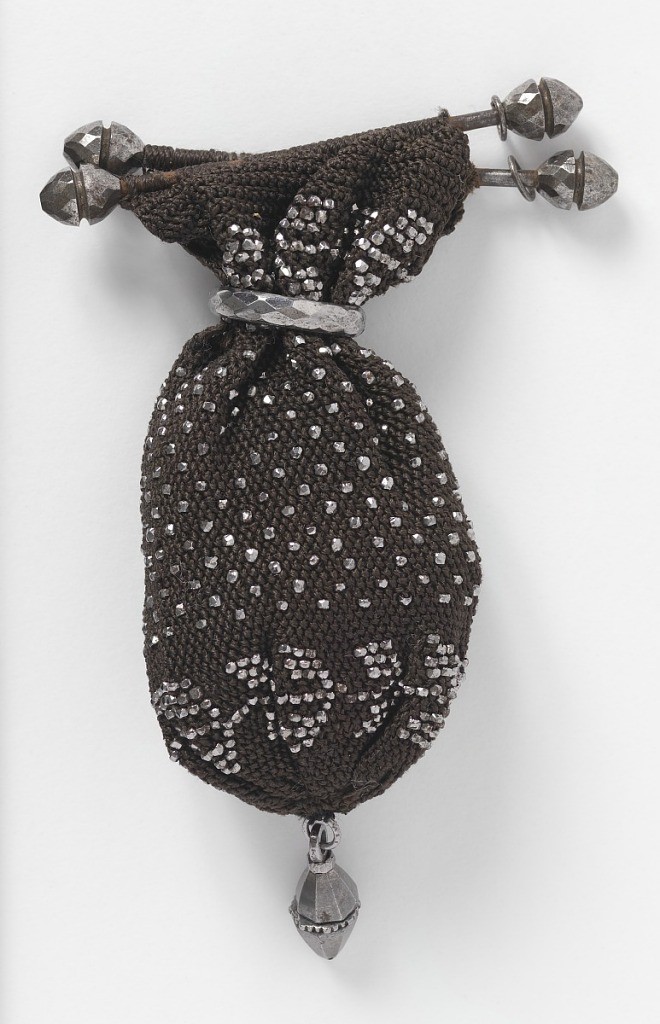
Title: Purse
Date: early 19th century
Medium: silk, metal Technique: crocheted
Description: Very small bag of black silk crocheted net with cut steel beads and ring. Top finished with two bars.